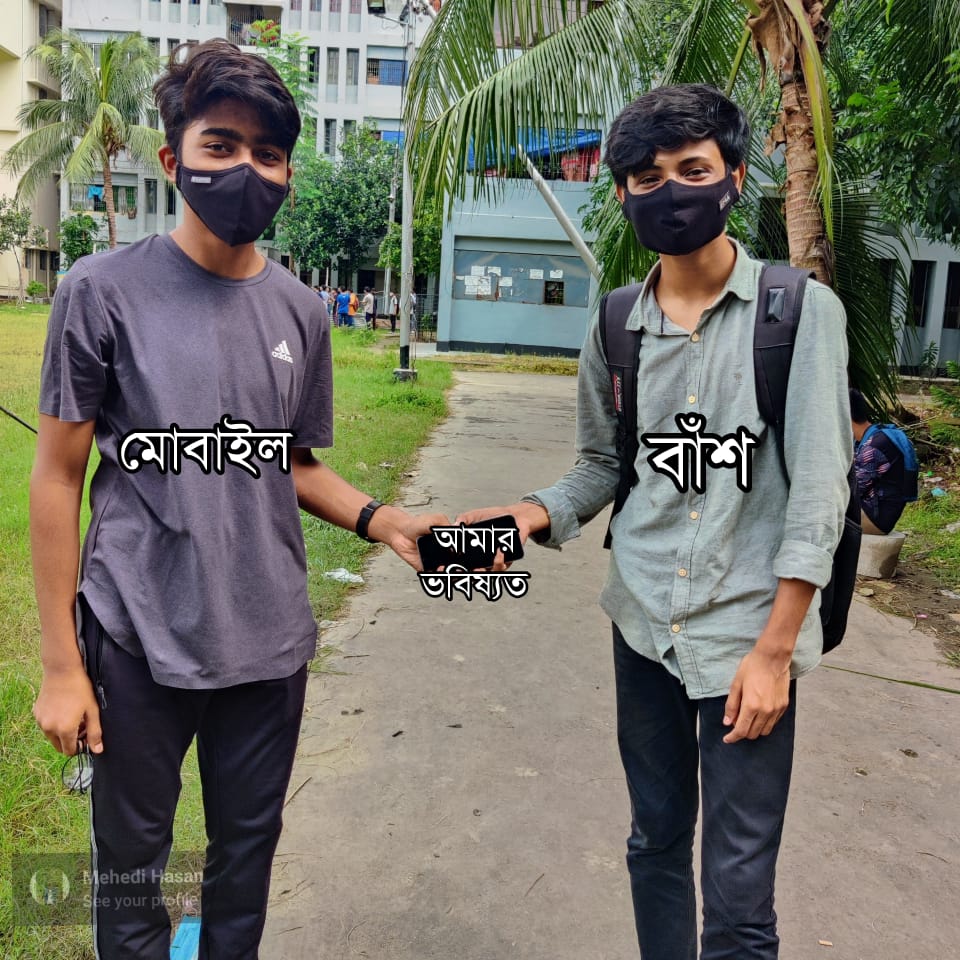
Text: মোবাইল বাঁশ আমার ভবিষ্যত
Label: Non Hate